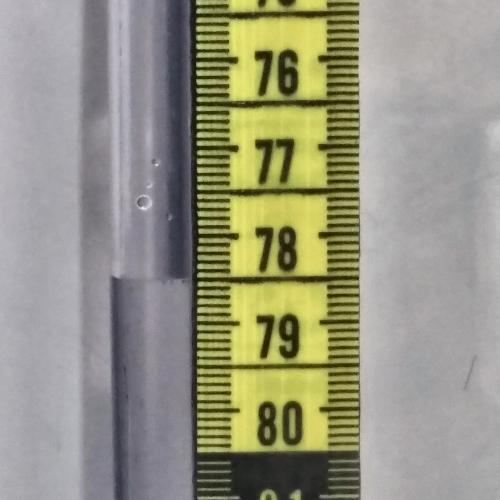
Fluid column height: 78.5 cm